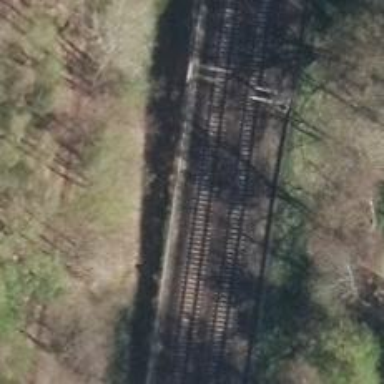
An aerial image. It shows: Railway track with contact line for electrification.